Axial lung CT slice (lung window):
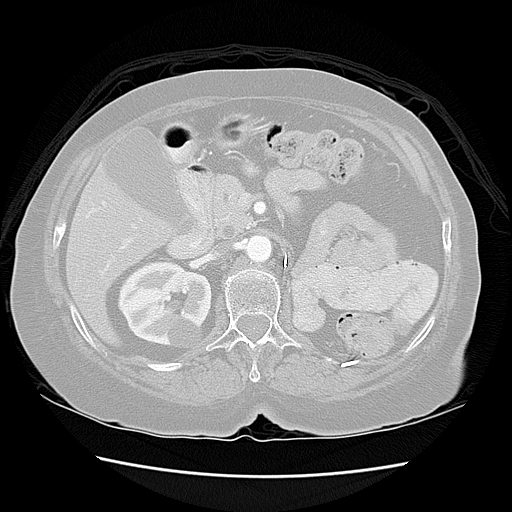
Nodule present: no